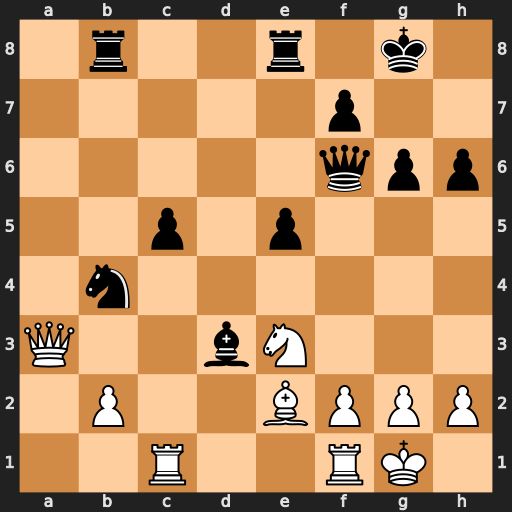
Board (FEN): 1r2r1k1/5p2/5qpp/2p1p3/1n6/Q2bN3/1P2BPPP/2R2RK1
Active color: w
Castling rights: -
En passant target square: -
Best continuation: Bxd3 Nxd3 Qxd3